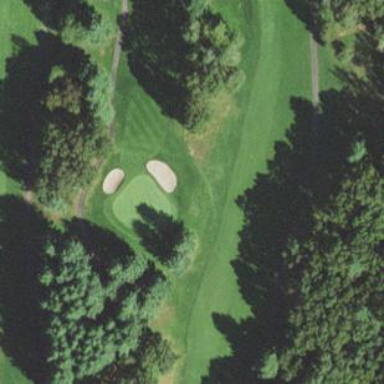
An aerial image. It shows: Golf fairway surrounded by grass.